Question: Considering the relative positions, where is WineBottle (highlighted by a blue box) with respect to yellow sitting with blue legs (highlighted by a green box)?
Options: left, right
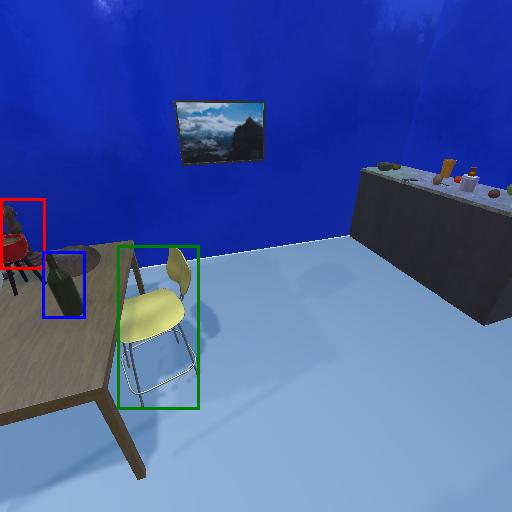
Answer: left